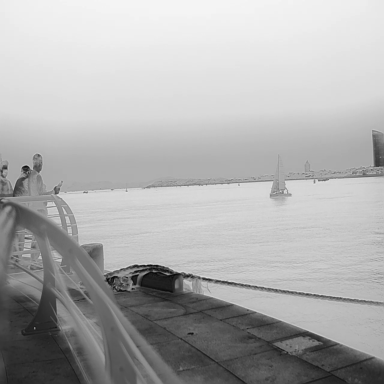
There is a sailboat in the infrared image.